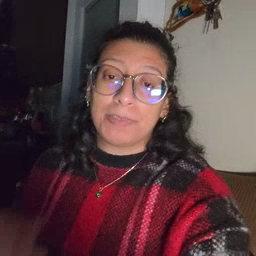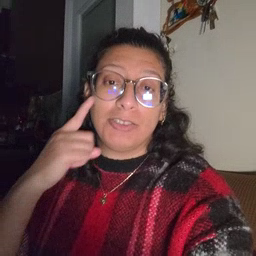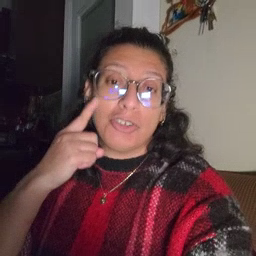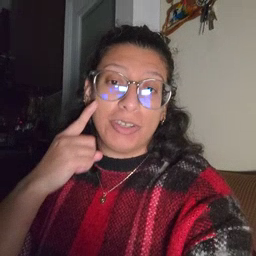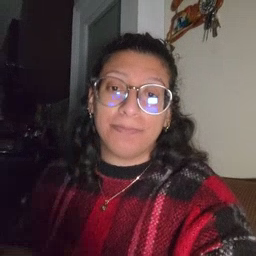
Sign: cheek